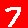
Digit: 7